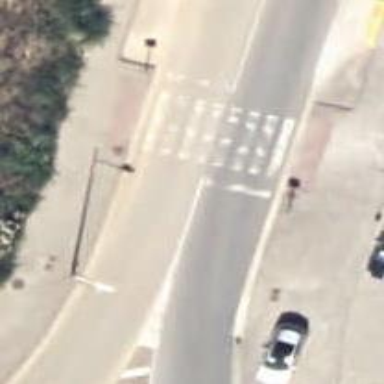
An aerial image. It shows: Zebra crossing on the road.